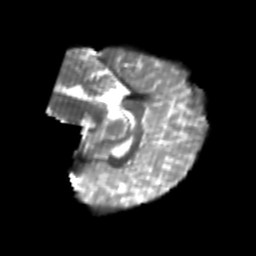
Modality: T2w
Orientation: sagittal
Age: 21
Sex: female
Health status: healthy
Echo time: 0.074 s